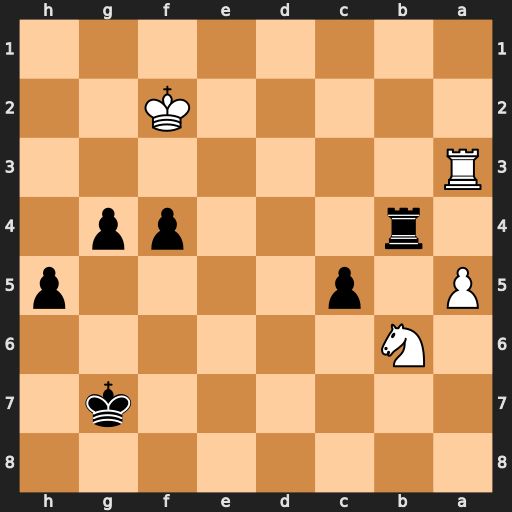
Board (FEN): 8/6k1/1N6/P1p4p/1r3pp1/R7/5K2/8
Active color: b
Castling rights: -
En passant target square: -
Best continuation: Rb2+ Kf1 Rb1+